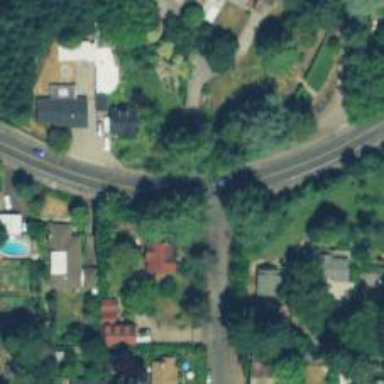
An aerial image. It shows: Primary road with asphalt surface.